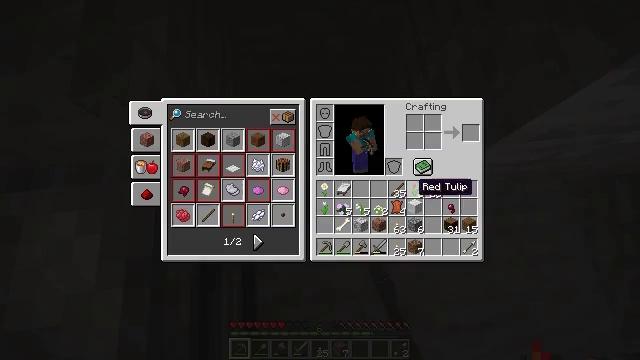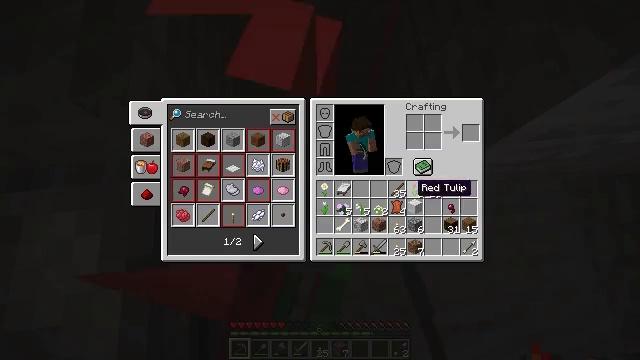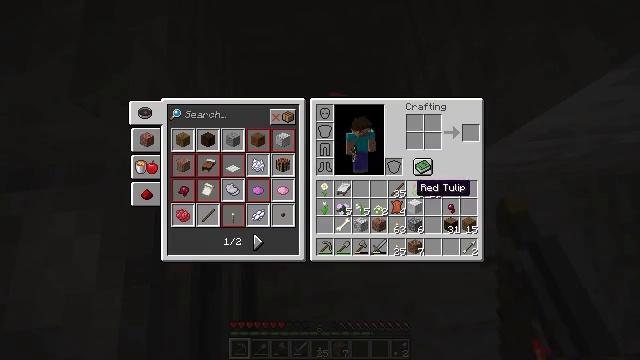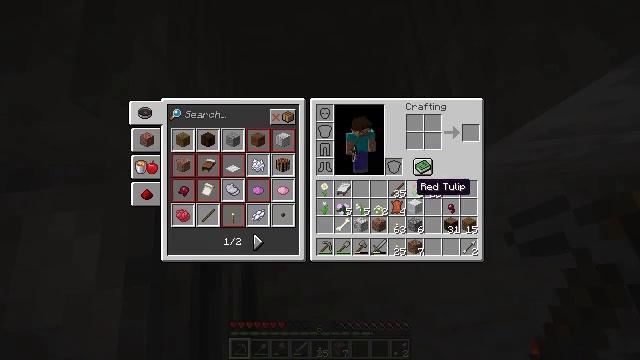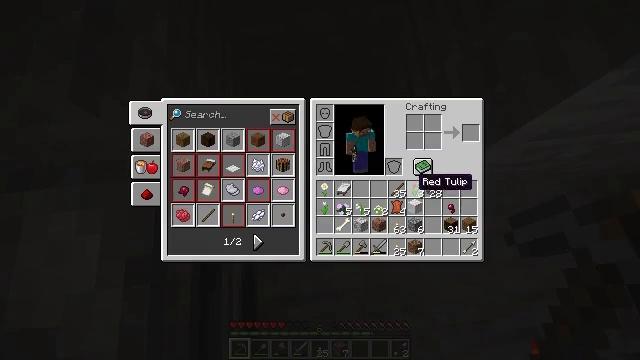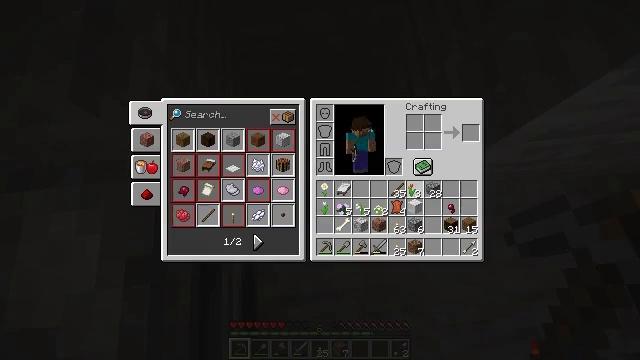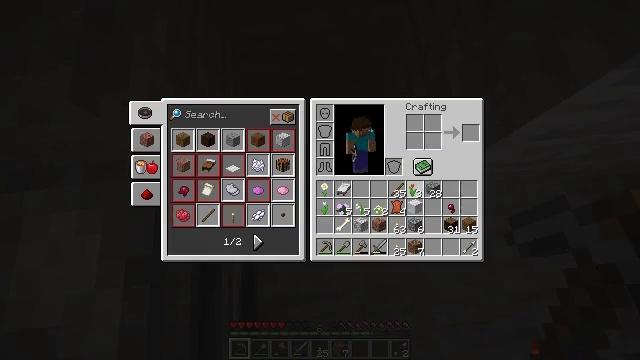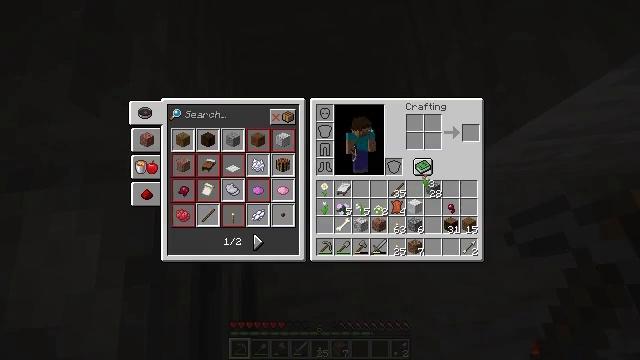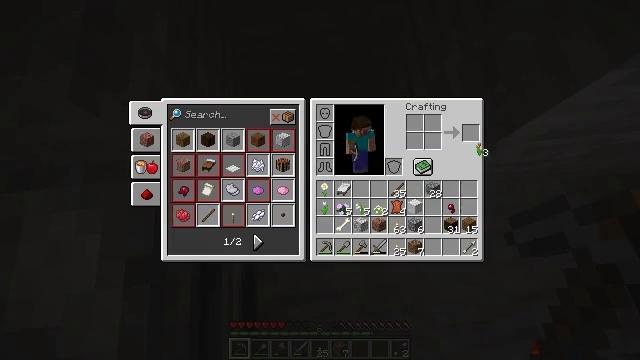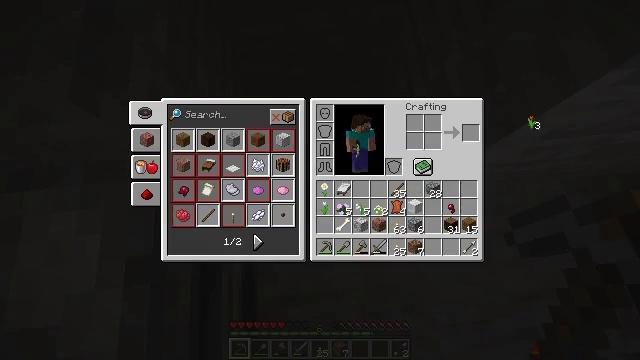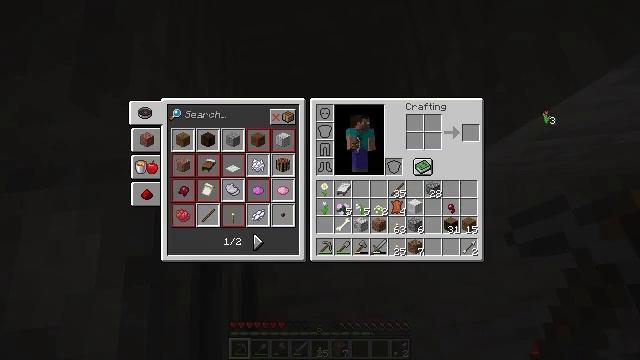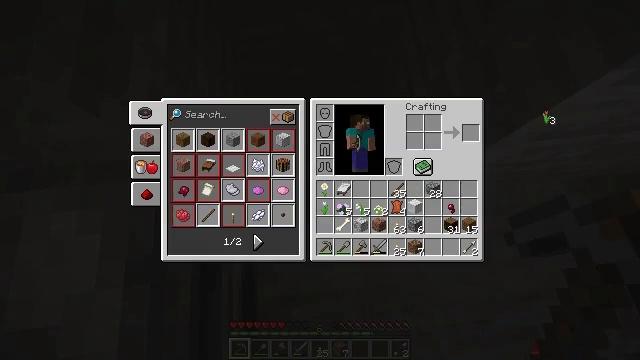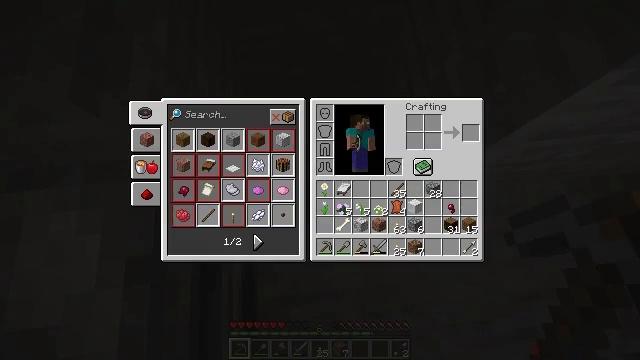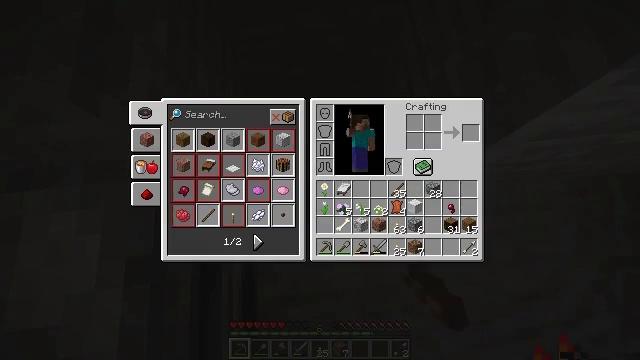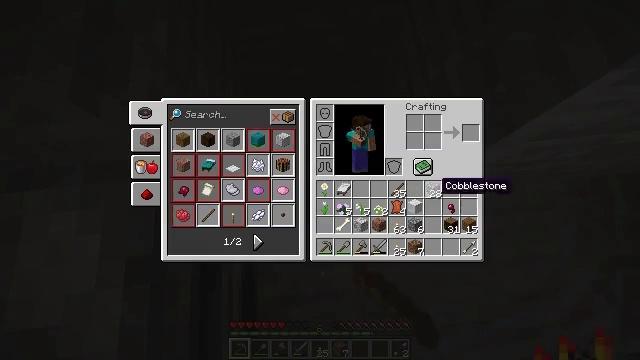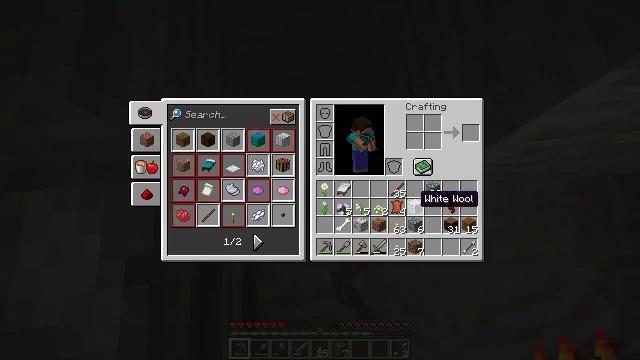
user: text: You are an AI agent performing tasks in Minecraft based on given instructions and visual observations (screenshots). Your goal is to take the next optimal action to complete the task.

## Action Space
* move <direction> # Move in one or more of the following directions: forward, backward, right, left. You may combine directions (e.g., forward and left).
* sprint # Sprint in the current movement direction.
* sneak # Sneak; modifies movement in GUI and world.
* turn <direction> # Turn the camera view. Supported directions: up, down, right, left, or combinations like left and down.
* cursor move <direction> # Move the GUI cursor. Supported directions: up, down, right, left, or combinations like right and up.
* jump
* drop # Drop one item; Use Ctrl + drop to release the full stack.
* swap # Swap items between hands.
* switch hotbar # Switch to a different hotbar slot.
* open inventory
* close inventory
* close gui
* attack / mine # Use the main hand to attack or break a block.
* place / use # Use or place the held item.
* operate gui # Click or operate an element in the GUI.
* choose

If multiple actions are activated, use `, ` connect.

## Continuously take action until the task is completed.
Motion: motion action
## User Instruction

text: Drop a red tulip.
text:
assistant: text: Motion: open gui
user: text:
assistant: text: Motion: no_op
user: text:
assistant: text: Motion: no_op
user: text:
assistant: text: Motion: no_op
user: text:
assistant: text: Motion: operate gui
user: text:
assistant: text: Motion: operate gui
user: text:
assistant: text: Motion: cursor move right and up, operate gui
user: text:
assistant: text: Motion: cursor move right and up
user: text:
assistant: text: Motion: cursor move right and up
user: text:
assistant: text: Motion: cursor move right, operate gui
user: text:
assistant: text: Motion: operate gui
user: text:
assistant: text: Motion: cursor move left
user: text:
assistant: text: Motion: cursor move left and down
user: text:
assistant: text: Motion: cursor move left and down
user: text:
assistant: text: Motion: cursor move left and down
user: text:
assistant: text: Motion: no_op
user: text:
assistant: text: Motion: no_op